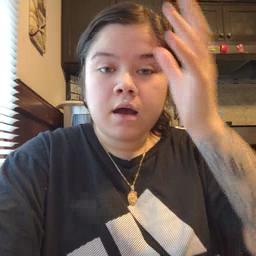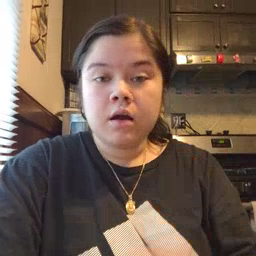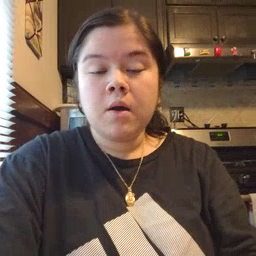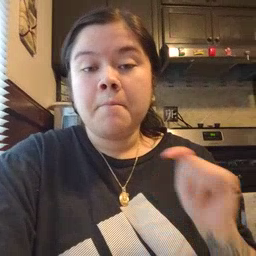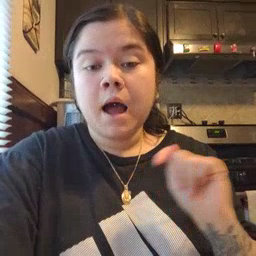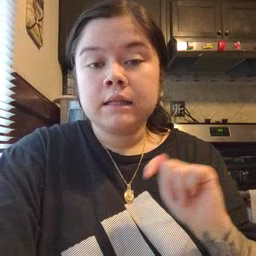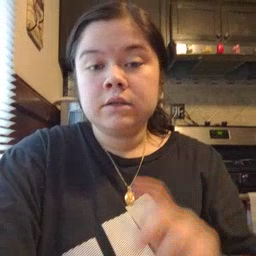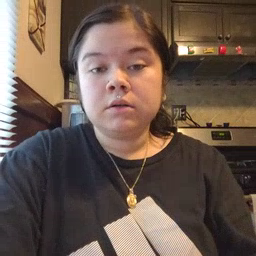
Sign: potty